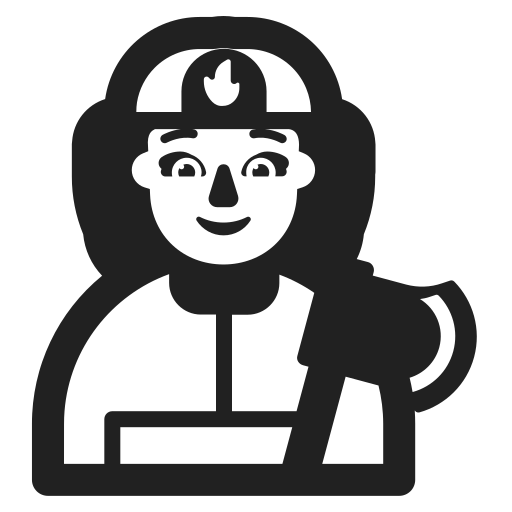
woman firefighter high contrast default